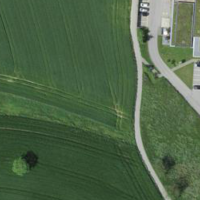
EUNIS habitat code: 52
Species observed at this site:
Euonymus europaeus